Interaction volume radius: 10 \u00c5
Interaction volume height: 35 \u00c5
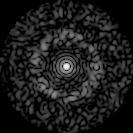
Disorder parameter: 0.8341